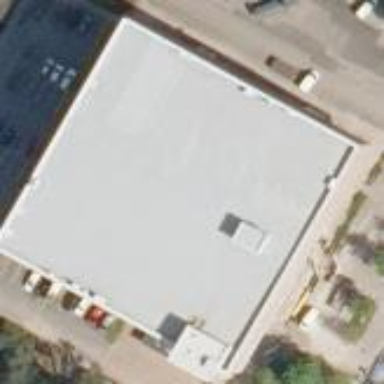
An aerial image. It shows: Building.